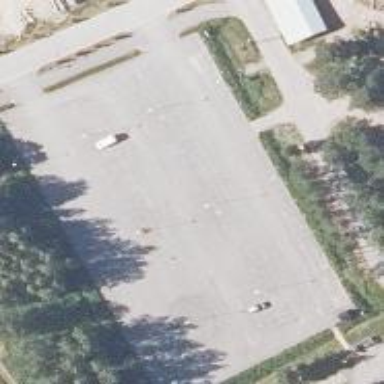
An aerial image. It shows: Paved parking area.